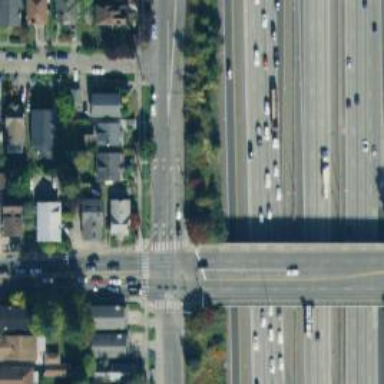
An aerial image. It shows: Crossing on the road.